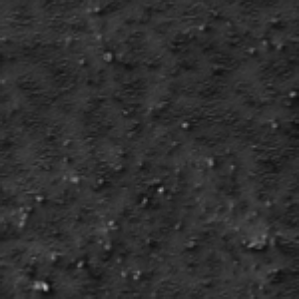
Label: frost